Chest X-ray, PA view. Patient: 64 years old, sex M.
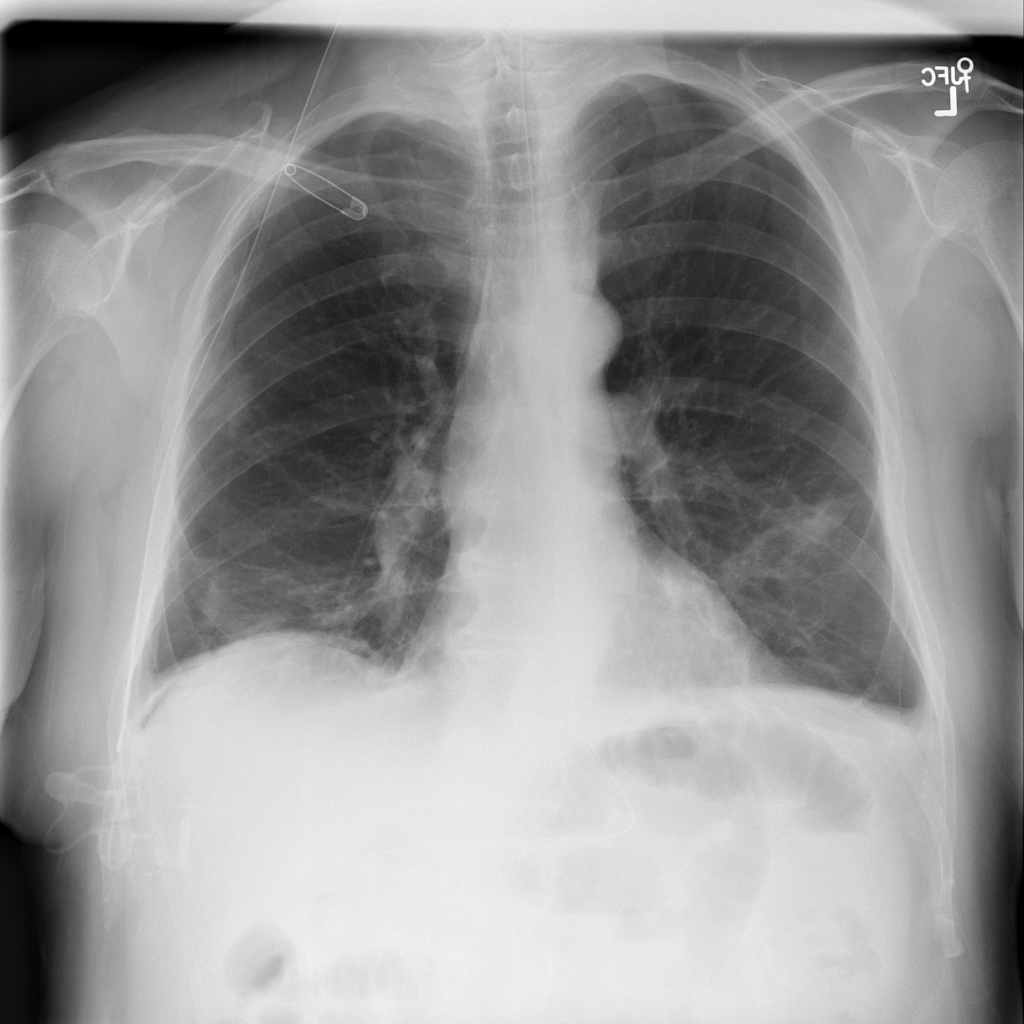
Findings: Atelectasis, Effusion